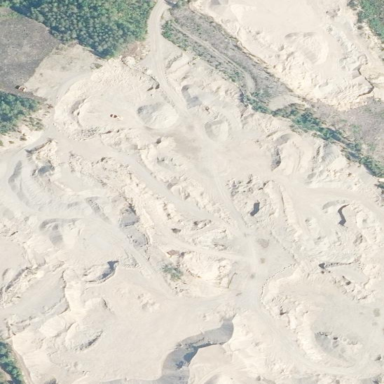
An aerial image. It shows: Quarry for sand extraction.